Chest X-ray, PA view. Patient: 24 years old, sex M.
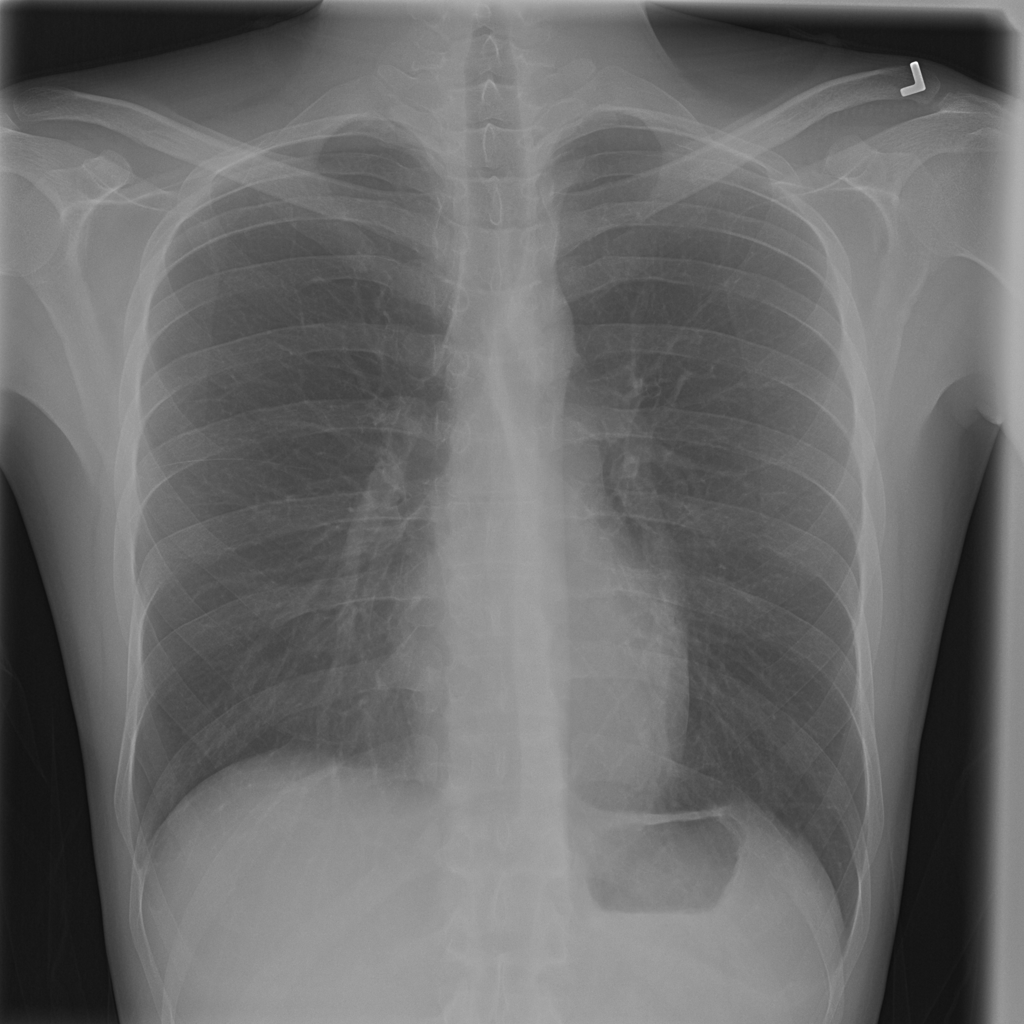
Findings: No Finding